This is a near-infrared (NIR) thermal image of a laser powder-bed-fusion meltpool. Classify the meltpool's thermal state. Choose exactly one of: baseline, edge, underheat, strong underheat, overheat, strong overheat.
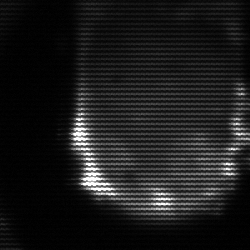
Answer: baseline